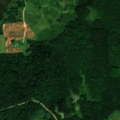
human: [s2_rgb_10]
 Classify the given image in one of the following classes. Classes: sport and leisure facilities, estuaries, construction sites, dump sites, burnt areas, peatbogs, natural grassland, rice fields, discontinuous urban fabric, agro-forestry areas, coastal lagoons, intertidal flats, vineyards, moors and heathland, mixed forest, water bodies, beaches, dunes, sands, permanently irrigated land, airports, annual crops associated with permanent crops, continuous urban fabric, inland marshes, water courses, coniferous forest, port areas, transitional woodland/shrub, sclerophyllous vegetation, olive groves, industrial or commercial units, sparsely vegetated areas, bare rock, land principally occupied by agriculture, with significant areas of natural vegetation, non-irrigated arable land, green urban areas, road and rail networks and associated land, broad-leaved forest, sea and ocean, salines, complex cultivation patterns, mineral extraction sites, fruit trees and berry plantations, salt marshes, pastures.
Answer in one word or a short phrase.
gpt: pastures, land principally occupied by agriculture, with significant areas of natural vegetation, broad-leaved forest, mixed forest, transitional woodland/shrub